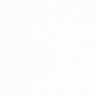
Metastatic tissue present: no